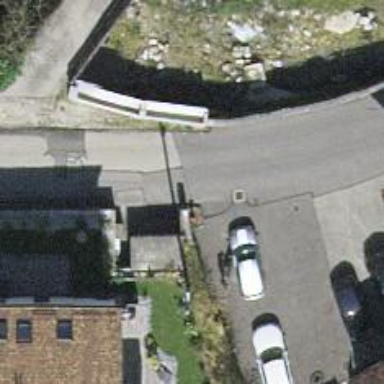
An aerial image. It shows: Residential road.